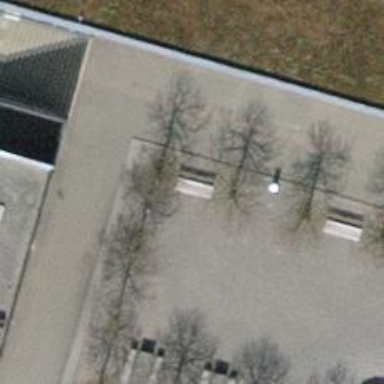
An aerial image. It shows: Brown bench.